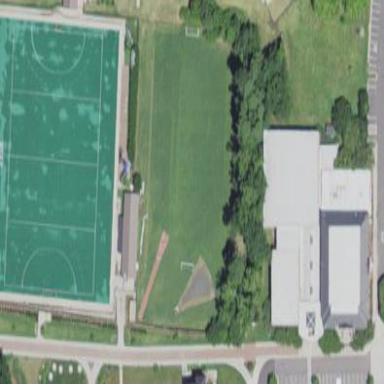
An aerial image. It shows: Multi-sport pitch with grass surface.